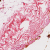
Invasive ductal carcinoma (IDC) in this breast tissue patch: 0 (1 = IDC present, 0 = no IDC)